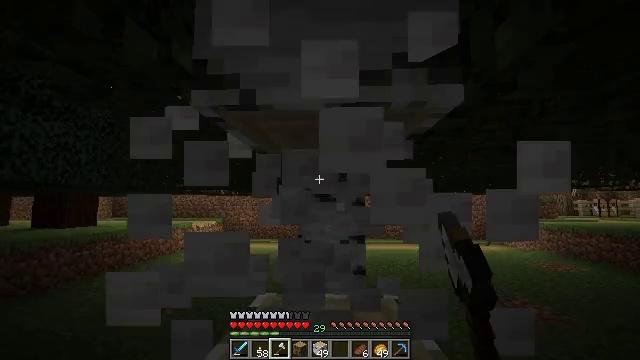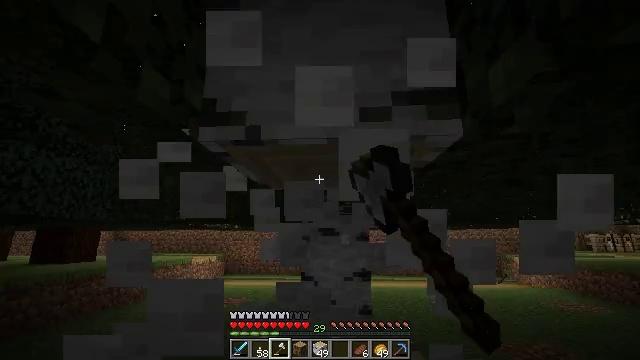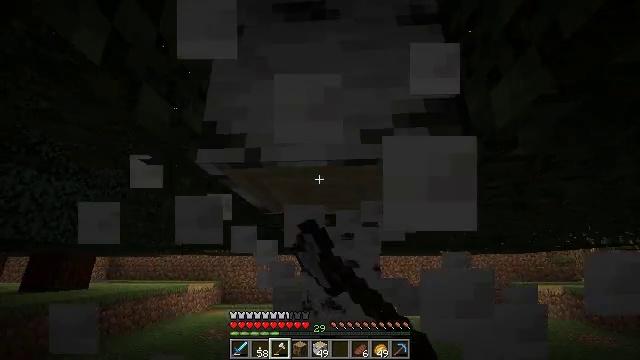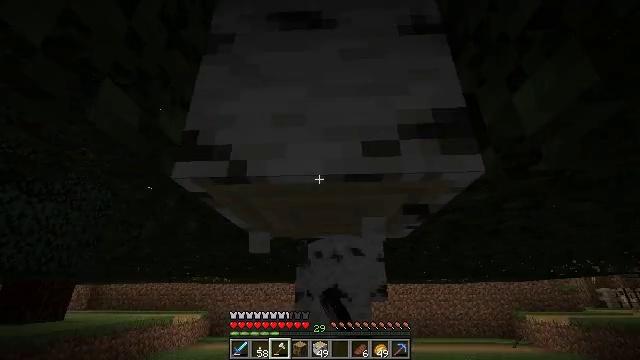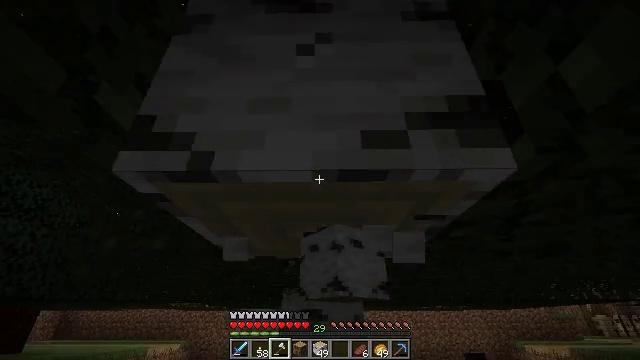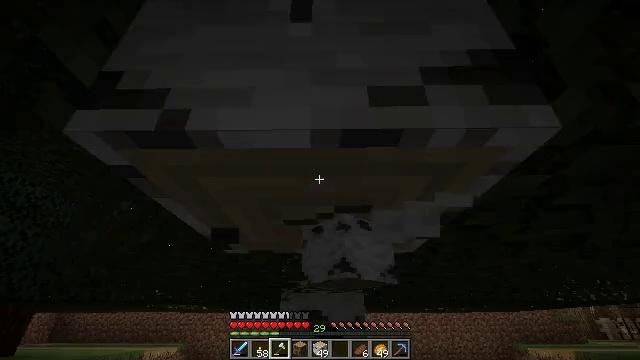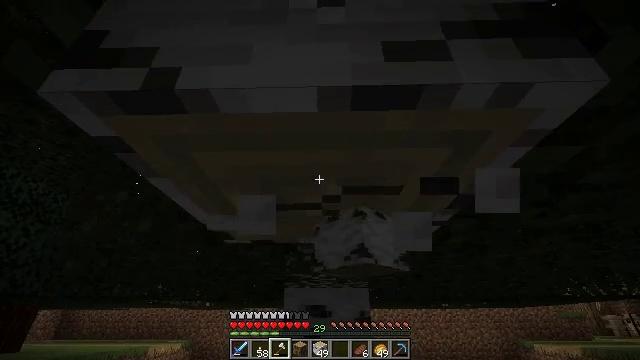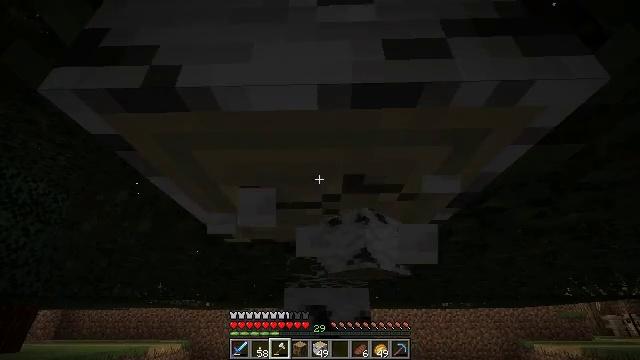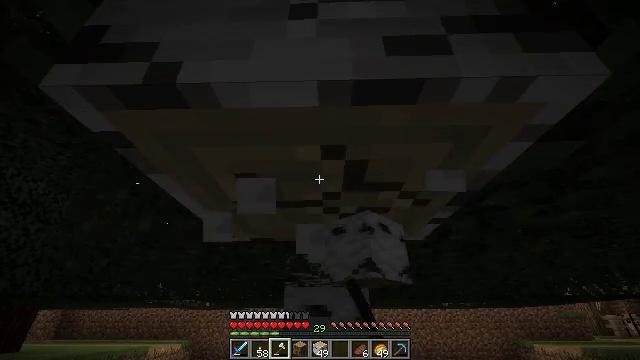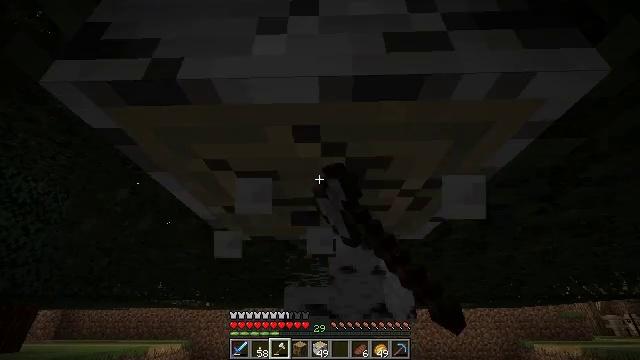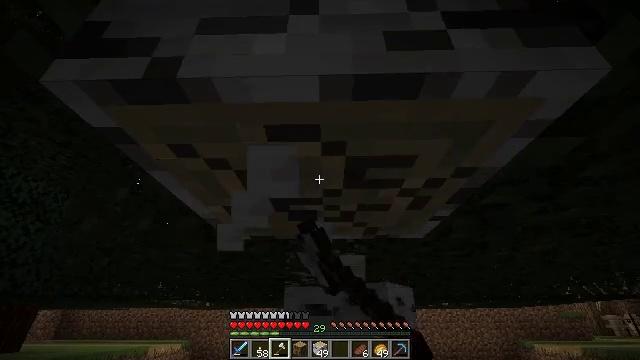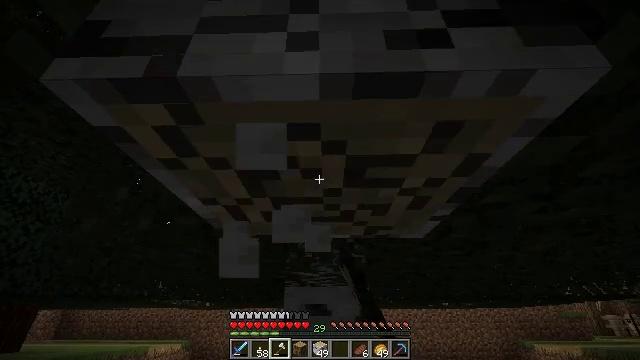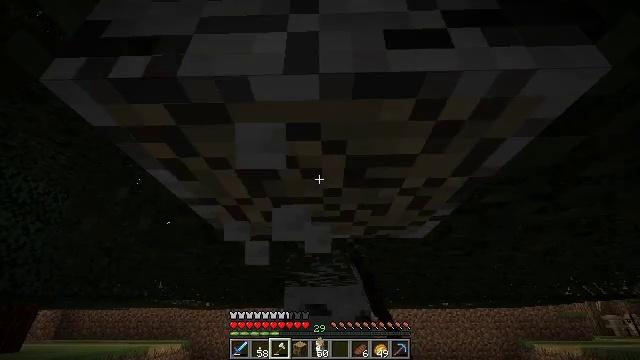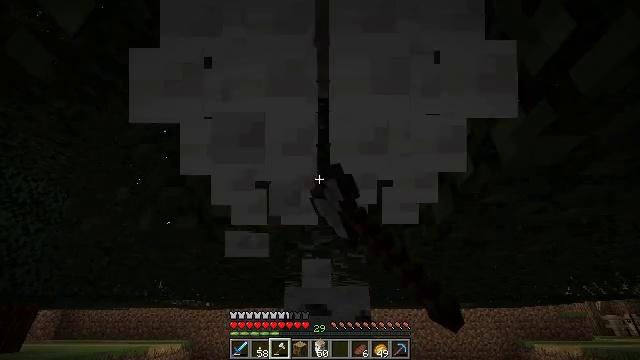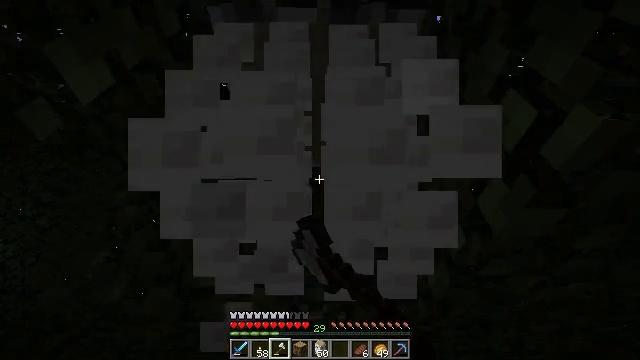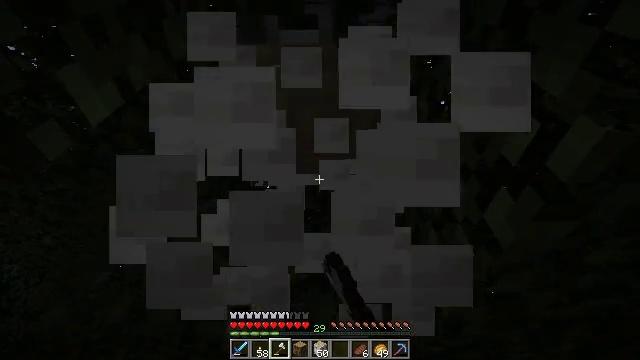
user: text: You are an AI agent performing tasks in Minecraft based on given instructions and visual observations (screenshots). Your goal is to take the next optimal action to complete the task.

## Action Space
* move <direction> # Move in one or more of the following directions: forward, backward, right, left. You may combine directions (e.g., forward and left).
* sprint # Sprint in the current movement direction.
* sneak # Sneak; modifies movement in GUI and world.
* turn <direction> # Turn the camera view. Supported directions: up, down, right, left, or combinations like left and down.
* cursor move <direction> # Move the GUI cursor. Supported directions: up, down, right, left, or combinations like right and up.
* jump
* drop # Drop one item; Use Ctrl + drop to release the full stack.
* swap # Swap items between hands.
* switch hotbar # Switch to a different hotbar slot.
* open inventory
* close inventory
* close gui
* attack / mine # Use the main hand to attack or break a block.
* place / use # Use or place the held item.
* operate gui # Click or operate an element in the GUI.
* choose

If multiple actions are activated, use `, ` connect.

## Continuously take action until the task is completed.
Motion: motion action
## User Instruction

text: Mine the birch log from the tree.
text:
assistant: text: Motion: turn up, attack / mine
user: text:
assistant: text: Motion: move forward, turn up, attack / mine
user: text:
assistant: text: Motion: move forward, turn right and up, attack / mine
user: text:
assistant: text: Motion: move forward, turn right and up, attack / mine
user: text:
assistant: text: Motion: move forward, attack / mine
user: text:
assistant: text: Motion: move forward, attack / mine
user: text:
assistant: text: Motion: attack / mine
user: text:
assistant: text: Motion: attack / mine
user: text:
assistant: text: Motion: attack / mine
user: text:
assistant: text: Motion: attack / mine
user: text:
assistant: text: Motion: attack / mine
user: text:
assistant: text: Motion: attack / mine
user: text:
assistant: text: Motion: attack / mine
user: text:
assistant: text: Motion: turn right and up, attack / mine
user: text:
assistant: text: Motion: turn left and up, attack / mine
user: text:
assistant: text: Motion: turn up, attack / mine
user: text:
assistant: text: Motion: turn up, attack / mine
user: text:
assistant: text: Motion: turn up, attack / mine
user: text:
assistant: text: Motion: turn up, attack / mine
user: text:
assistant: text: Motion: turn up, attack / mine
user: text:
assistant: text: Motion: attack / mine
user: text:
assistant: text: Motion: attack / mine
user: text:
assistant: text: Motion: attack / mine
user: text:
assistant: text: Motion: attack / mine
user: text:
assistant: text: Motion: attack / mine
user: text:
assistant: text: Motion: attack / mine
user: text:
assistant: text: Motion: attack / mine
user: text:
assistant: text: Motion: attack / mine
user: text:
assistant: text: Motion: attack / mine
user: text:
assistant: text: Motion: attack / mine